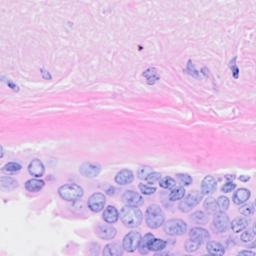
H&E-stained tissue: Breast